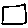
Label: square